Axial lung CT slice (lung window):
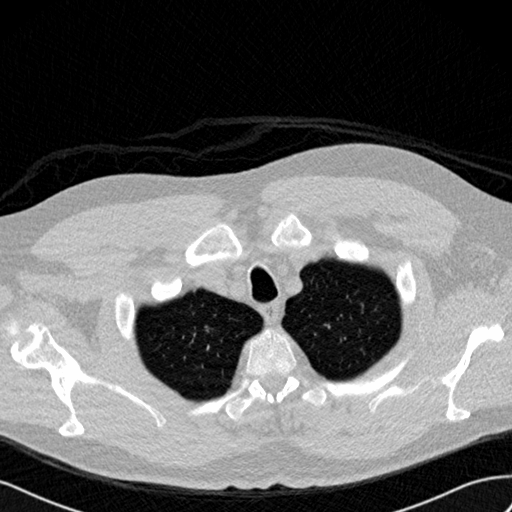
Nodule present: no